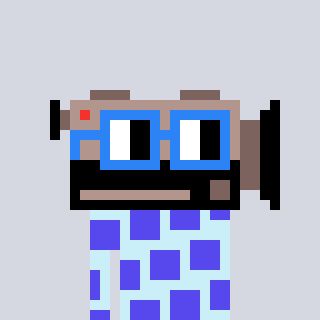
a pixel art character with square blue glasses, a camcorder-shaped head and a cold-colored body on a cool background